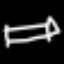
Label: bed